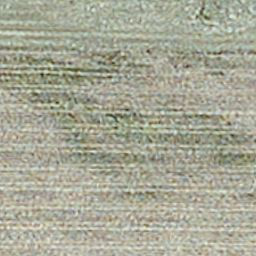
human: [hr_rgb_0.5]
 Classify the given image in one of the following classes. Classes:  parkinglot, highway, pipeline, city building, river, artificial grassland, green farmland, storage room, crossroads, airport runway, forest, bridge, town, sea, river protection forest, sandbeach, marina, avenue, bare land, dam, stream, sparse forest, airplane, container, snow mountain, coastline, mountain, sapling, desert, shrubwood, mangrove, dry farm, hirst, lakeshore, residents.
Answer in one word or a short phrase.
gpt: dry farm